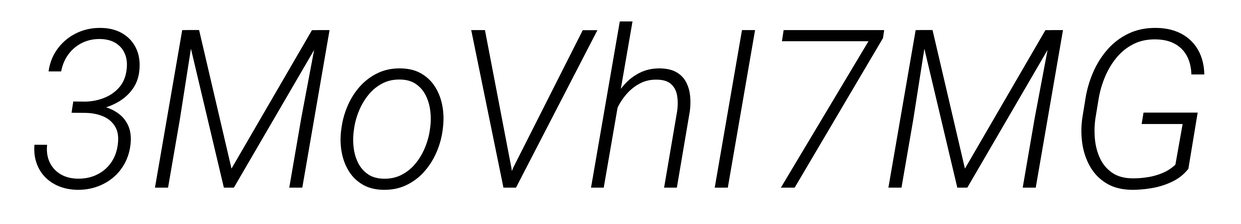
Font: Roboto-Italic_Light_Italic